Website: macys
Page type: cross-sells
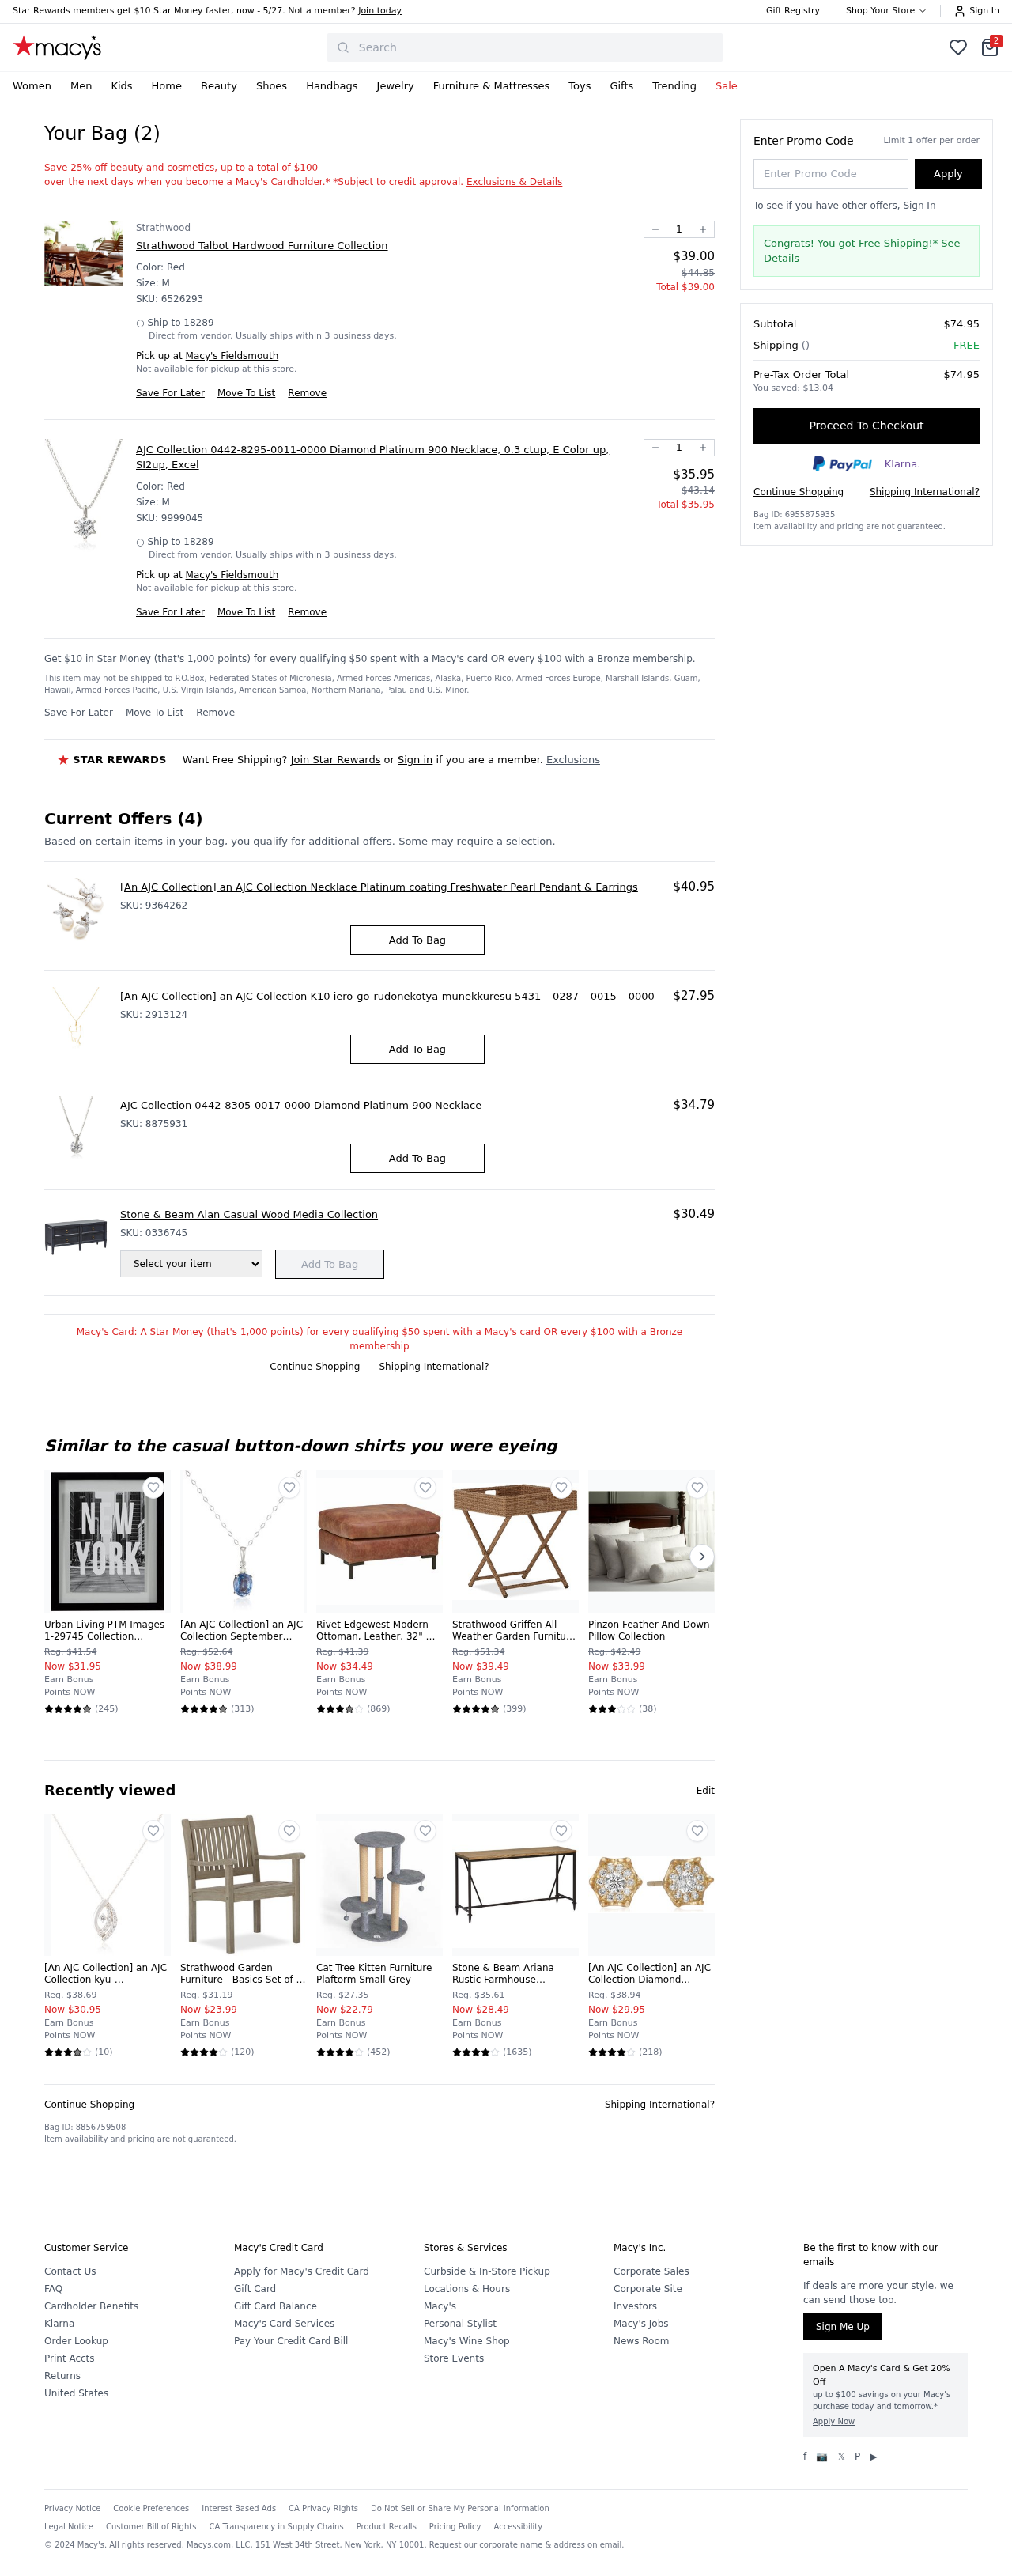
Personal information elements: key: PII_CITY
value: Fieldsmouth
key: PII_POSTCODE
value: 18289
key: PII_PROMO_CODE
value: VNIS62
Product elements: key: PRODUCT10_NAME
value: [An AJC Collection] an AJC Collection kyu-bikkuzirukoniapuratinasiruba-nekkuresu 0762 – 1314 – 0017 
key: PRODUCT10_NUM_RATINGS
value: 10
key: PRODUCT10_PRICE
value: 30.95
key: PRODUCT10_RATING
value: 3.9
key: PRODUCT11_NAME
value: Strathwood Garden Furniture - Basics Set of 2 Hardwood Deep Seat Chairs Grey
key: PRODUCT11_NUM_RATINGS
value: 120
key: PRODUCT11_PRICE
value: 23.99
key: PRODUCT11_RATING
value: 4.4
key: PRODUCT12_NAME
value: Cat Tree Kitten Furniture Plaftorm Small Grey
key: PRODUCT12_NUM_RATINGS
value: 452
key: PRODUCT12_PRICE
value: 22.79
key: PRODUCT12_RATING
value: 4.4
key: PRODUCT13_NAME
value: Stone & Beam Ariana Rustic Farmhouse Collection
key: PRODUCT13_NUM_RATINGS
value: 1635
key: PRODUCT13_PRICE
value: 28.49
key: PRODUCT13_RATING
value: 4.2
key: PRODUCT14_NAME
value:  [An AJC Collection] an AJC Collection Diamond K18 iero-go-rudopiasu (Total 0.30 CT) 0212 – 2281 – 0
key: PRODUCT14_NUM_RATINGS
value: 218
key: PRODUCT14_PRICE
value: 29.95
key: PRODUCT14_RATING
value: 4.4
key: PRODUCT15_NAME
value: [An AJC Collection] an AJC Collection Necklace Platinum coating Freshwater Pearl Pendant & Earrings
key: PRODUCT15_PRICE
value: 40.95
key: PRODUCT16_NAME
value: AJC Collection 0442-8305-0017-0000 Diamond Platinum 900 Necklace
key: PRODUCT16_PRICE
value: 34.79
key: PRODUCT1_BRAND
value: Strathwood
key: PRODUCT1_NAME
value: Strathwood Talbot Hardwood Furniture Collection
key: PRODUCT1_PRICE
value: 39
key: PRODUCT1_QUANTITY
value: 1
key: PRODUCT2_NAME
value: AJC Collection 0442-8295-0011-0000 Diamond Platinum 900 Necklace, 0.3 ctup, E Color up, SI2up, Excel
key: PRODUCT2_PRICE
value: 35.95
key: PRODUCT2_QUANTITY
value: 1
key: PRODUCT3_NAME
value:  [An AJC Collection] an AJC Collection K10 iero-go-rudonekotya-munekkuresu 5431 – 0287 – 0015 – 0000
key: PRODUCT3_PRICE
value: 27.95
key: PRODUCT4_NAME
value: Stone & Beam Alan Casual Wood Media Collection
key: PRODUCT4_PRICE
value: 30.49
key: PRODUCT5_NAME
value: Urban Living PTM Images 1-29745 Collection Framed giclee Floating Between Glass Wall Art
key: PRODUCT5_NUM_RATINGS
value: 245
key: PRODUCT5_PRICE
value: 31.95
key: PRODUCT5_RATING
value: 4.6
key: PRODUCT6_NAME
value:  [An AJC Collection] an AJC Collection September birthstone Sapphire K10 White Gold Necklace 0451 – 
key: PRODUCT6_NUM_RATINGS
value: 313
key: PRODUCT6_PRICE
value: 38.99
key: PRODUCT6_RATING
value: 4.5
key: PRODUCT7_NAME
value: Rivet Edgewest Modern Ottoman, Leather, 32" W, Saddle (Renewed)
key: PRODUCT7_NUM_RATINGS
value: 869
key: PRODUCT7_PRICE
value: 34.49
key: PRODUCT7_RATING
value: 3.8
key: PRODUCT8_NAME
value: Strathwood Griffen All-Weather Garden Furniture - Wicker / Poly Rattan Folding Tray Table, Natural
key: PRODUCT8_NUM_RATINGS
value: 399
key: PRODUCT8_PRICE
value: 39.49
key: PRODUCT8_RATING
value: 4.5
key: PRODUCT9_NAME
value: Pinzon Feather And Down Pillow Collection
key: PRODUCT9_NUM_RATINGS
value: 38
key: PRODUCT9_PRICE
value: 33.99
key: PRODUCT9_RATING
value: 3.2
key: PRODUCT1_SKU
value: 6526293
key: PRODUCT1_ORIGINAL_PRICE
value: $44.85
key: PRODUCT1_TOTAL
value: $39.00
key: PRODUCT2_SKU
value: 9999045
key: PRODUCT2_ORIGINAL_PRICE
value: $43.14
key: PRODUCT2_TOTAL
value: $35.95
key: PRODUCT15_SKU
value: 9364262
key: PRODUCT3_SKU
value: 2913124
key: PRODUCT16_SKU
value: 8875931
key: PRODUCT4_SKU
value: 0336745
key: PRODUCT5_ORIGINAL_PRICE
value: Reg. $41.54
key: PRODUCT6_ORIGINAL_PRICE
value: Reg. $52.64
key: PRODUCT7_ORIGINAL_PRICE
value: Reg. $41.39
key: PRODUCT8_ORIGINAL_PRICE
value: Reg. $51.34
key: PRODUCT9_ORIGINAL_PRICE
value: Reg. $42.49
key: PRODUCT10_ORIGINAL_PRICE
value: Reg. $38.69
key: PRODUCT11_ORIGINAL_PRICE
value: Reg. $31.19
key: PRODUCT12_ORIGINAL_PRICE
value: Reg. $27.35
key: PRODUCT13_ORIGINAL_PRICE
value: Reg. $35.61
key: PRODUCT14_ORIGINAL_PRICE
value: Reg. $38.94
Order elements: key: ORDER_NUM_ITEMS
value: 2
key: ORDER_SUBTOTAL
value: $74.95
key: ORDER_TOTAL
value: $74.95
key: ORDER_SAVINGS
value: $13.04
Search elements: key: HEADER_SEARCH
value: Search